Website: macys
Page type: newsletter-management
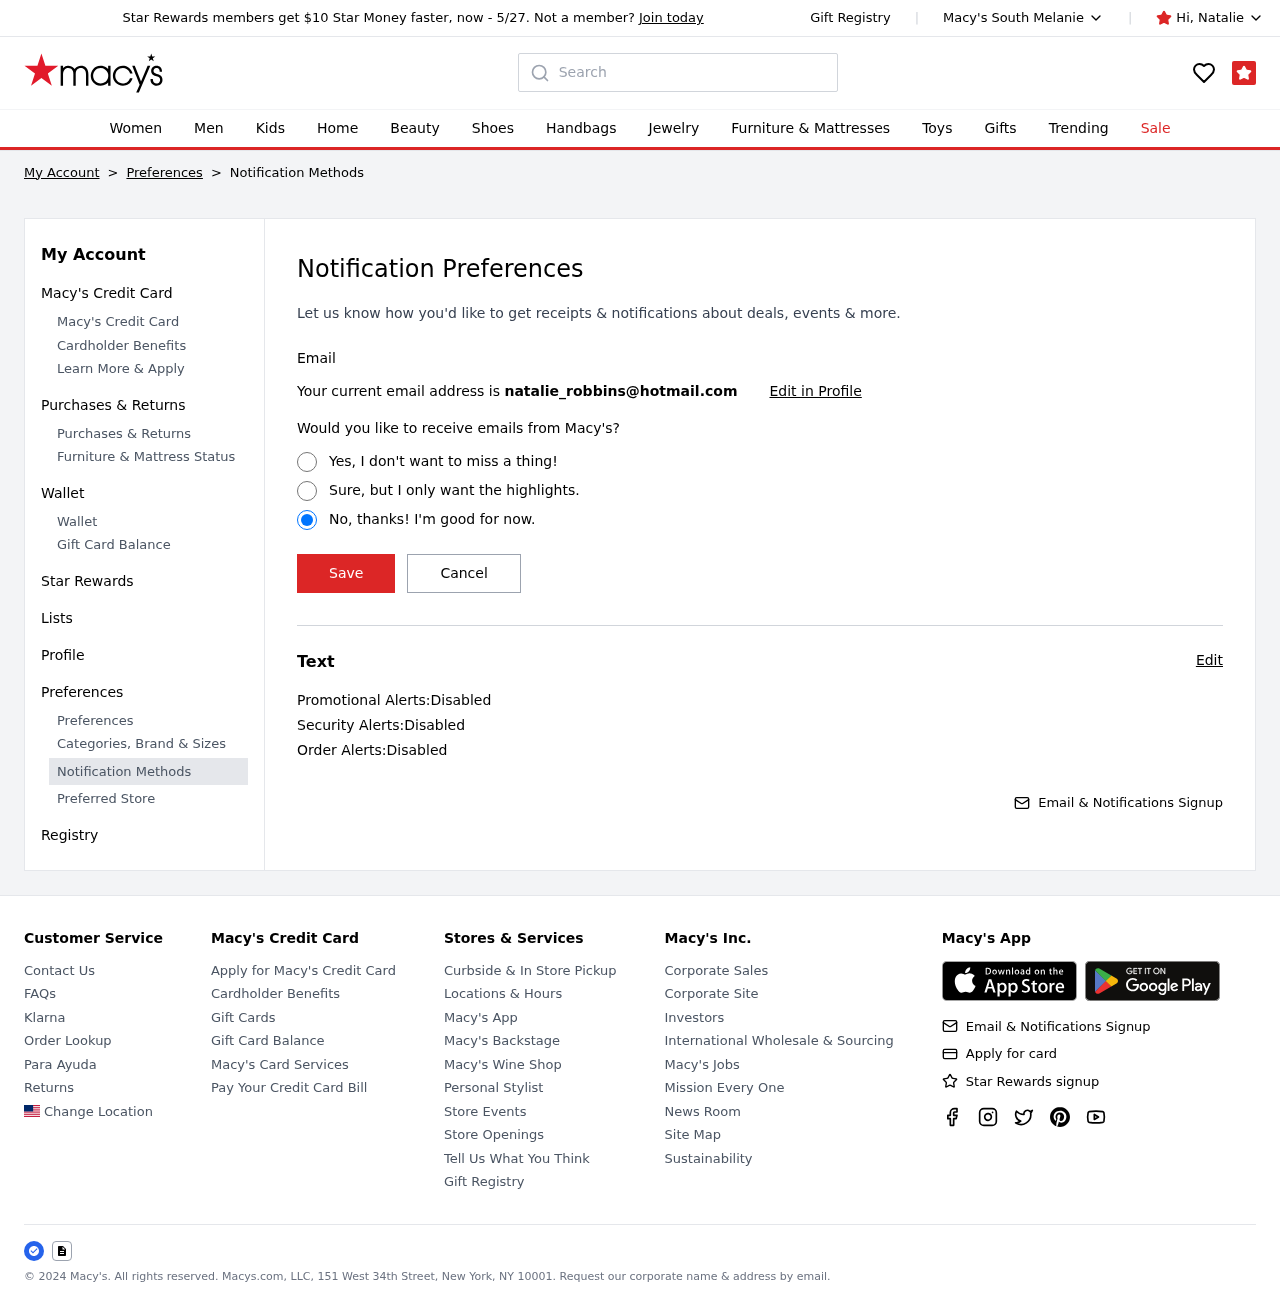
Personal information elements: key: PII_CITY
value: South Melanie
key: PII_EMAIL
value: natalie_robbins@hotmail.com
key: PII_FIRSTNAME
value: Natalie
Search elements: key: HEADER_SEARCH
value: Search